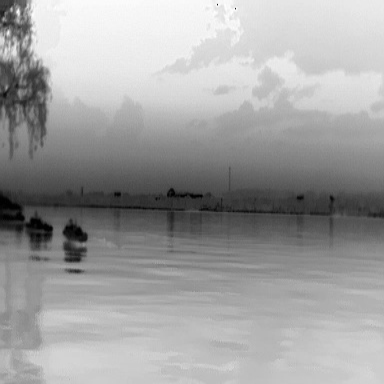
There are three objects shown in the infrared image, including two warships, and a liner.